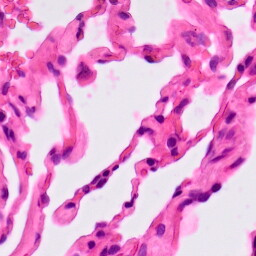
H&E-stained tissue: Lung